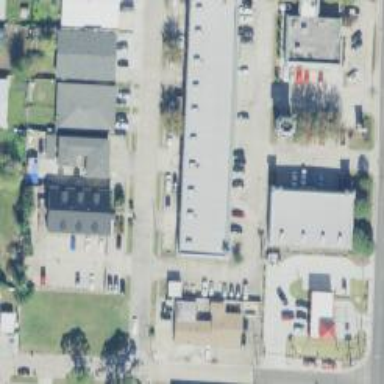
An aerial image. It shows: Clinic.